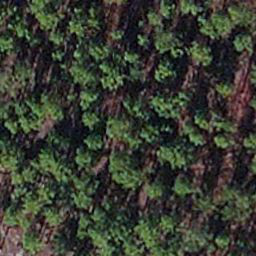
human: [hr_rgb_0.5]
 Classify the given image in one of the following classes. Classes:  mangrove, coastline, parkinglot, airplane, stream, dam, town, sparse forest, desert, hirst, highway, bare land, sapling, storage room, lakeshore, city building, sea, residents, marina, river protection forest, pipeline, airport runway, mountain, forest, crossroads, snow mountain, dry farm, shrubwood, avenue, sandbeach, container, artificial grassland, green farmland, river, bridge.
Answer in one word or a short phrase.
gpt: sapling